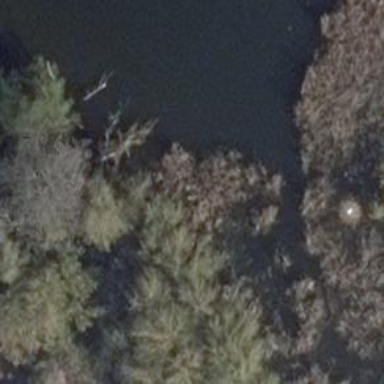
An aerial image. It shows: Reedbed in wetland area.